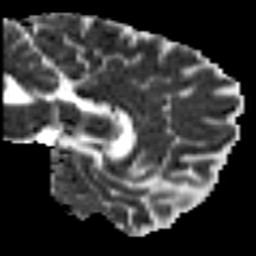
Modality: MD
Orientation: sagittal
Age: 21
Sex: male
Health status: ill
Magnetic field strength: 3 T
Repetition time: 8.4 s
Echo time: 0.0926 s